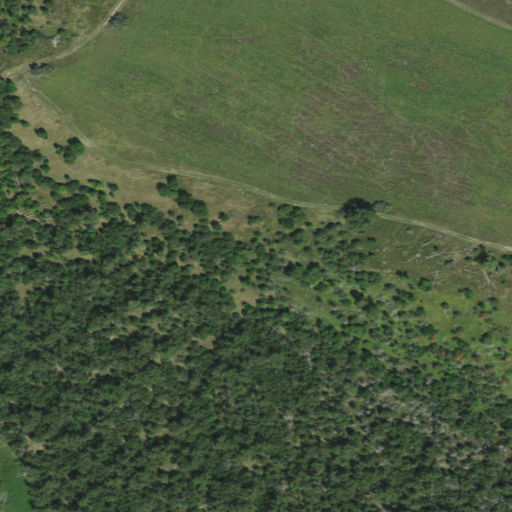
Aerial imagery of island in South Dakota named La Framboise Island containing deciduous forest, grassland, mixed forest, and herbaceous wetlands